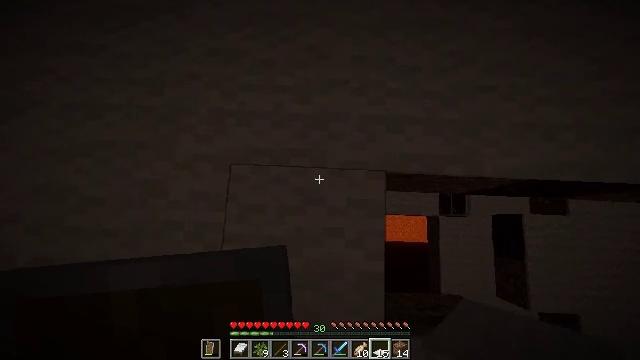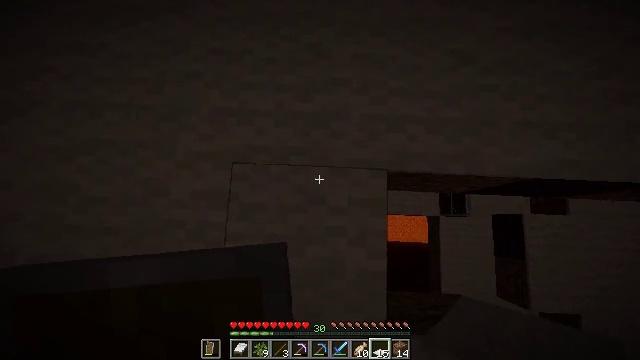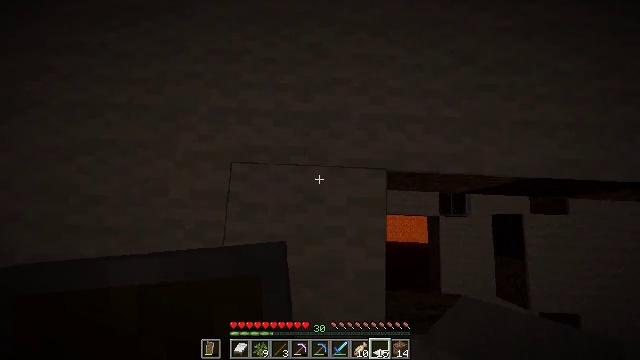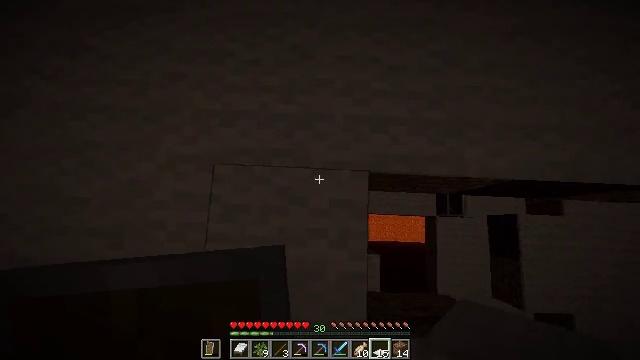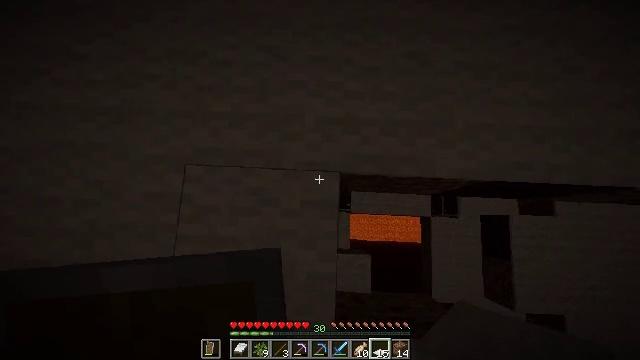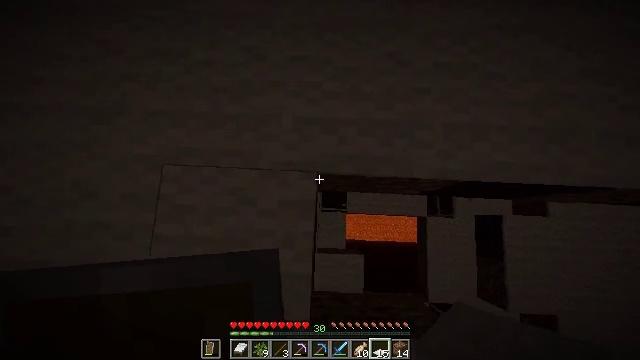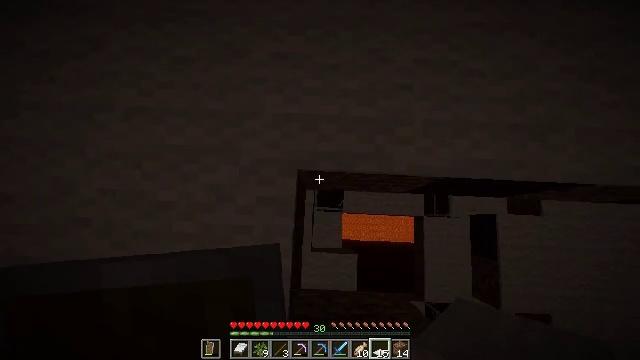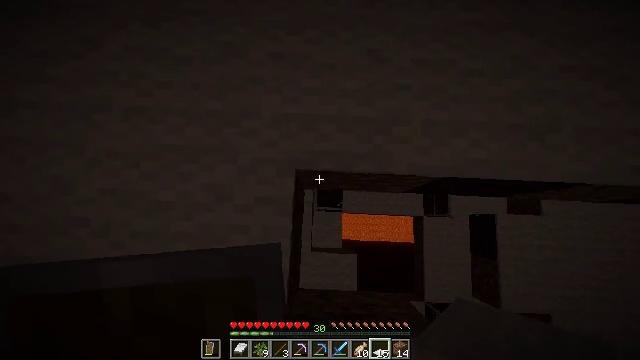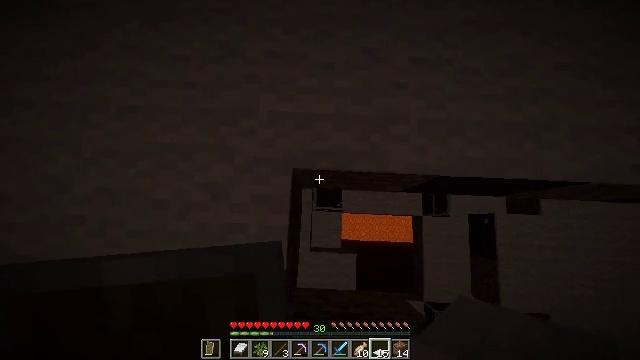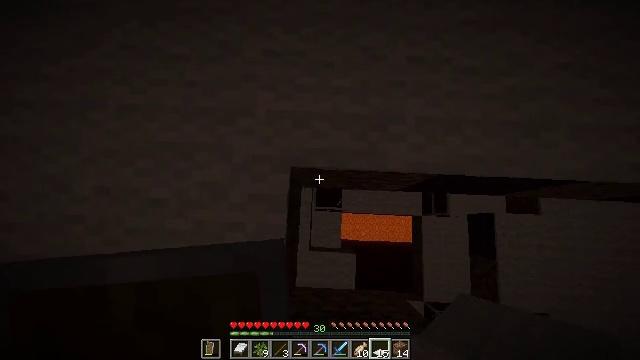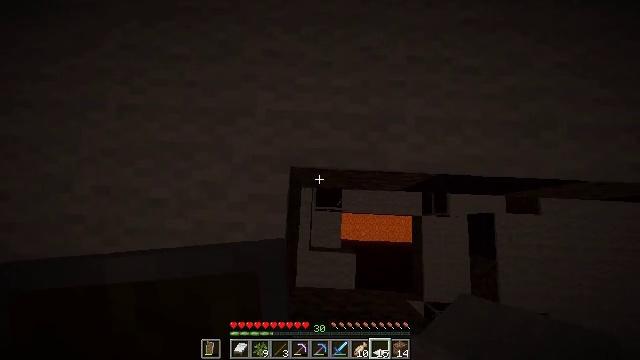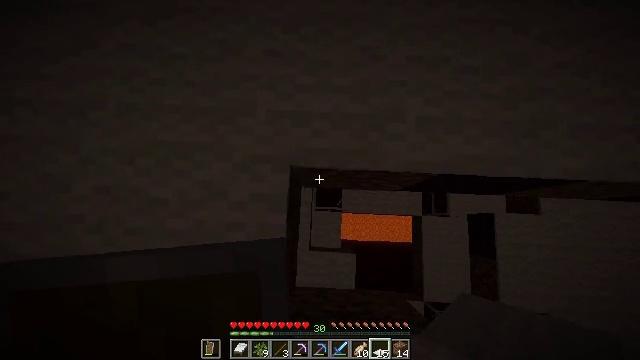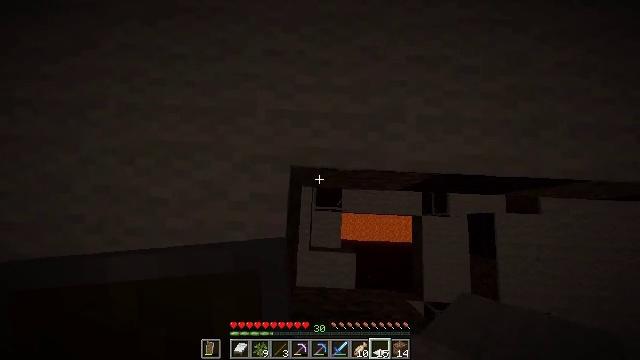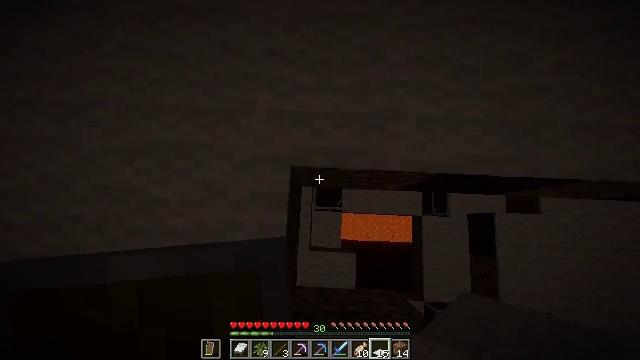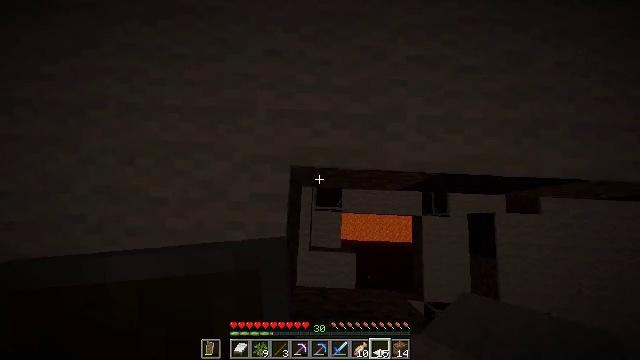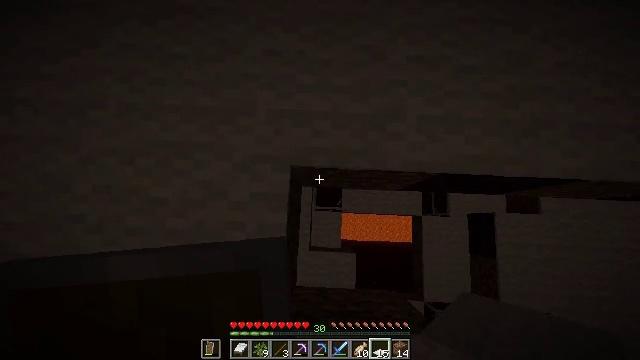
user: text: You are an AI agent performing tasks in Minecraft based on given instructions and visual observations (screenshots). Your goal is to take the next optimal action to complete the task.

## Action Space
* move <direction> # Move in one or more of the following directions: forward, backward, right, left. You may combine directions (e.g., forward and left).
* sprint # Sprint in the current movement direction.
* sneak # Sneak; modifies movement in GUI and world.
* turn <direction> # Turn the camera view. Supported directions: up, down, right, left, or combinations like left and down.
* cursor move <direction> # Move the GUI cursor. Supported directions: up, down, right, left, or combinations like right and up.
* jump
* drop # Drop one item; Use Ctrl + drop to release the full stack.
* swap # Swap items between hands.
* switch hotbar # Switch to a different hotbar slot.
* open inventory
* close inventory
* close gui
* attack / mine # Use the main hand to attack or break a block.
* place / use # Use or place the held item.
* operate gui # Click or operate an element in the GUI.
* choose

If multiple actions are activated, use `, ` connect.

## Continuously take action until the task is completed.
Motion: motion action
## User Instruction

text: Destroy the glass.
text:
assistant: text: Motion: no_op
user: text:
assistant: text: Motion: move right
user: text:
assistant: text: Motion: move right
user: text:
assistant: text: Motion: move right
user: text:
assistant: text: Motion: no_op
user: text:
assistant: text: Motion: no_op
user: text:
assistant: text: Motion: no_op
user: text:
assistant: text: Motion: no_op
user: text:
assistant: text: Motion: no_op
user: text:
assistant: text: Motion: no_op
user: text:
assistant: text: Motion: no_op
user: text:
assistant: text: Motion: no_op
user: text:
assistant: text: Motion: no_op
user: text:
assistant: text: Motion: no_op
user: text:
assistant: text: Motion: no_op
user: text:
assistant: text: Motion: no_op
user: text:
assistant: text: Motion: no_op
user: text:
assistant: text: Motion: move right
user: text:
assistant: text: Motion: move right
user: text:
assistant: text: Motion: no_op
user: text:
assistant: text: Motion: move left
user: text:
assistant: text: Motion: move left
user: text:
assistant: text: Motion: move left
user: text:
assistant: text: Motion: move left
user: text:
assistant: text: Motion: move left
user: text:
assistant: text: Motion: move left
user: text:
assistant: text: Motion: move left
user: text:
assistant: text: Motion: move left
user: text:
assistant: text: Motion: move left
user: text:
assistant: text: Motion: move left